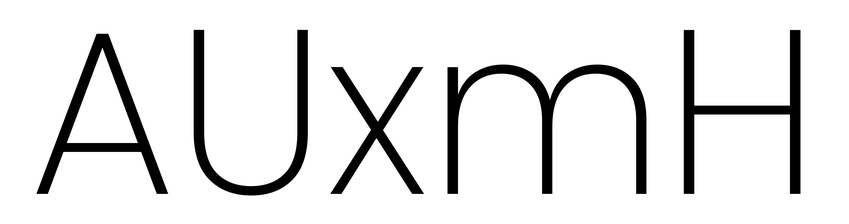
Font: Poppins-ExtraLight